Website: lowes
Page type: review-order
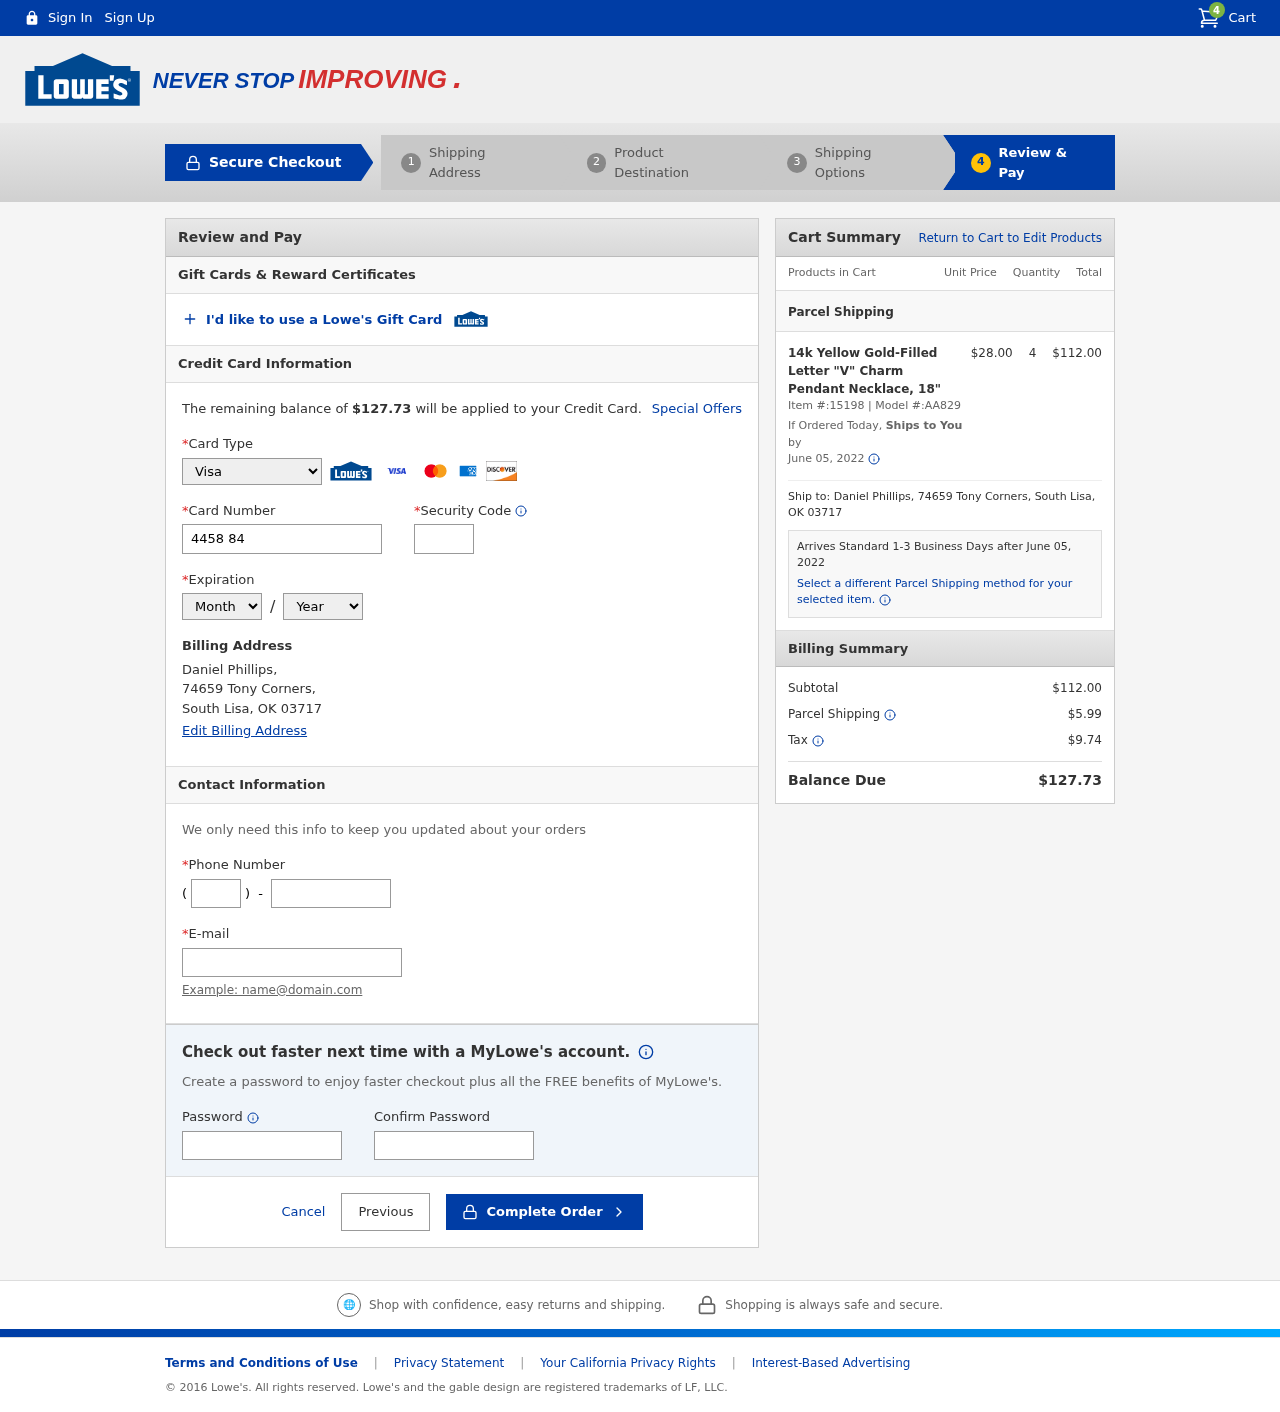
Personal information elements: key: PII_CARD_CVV
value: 212
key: PII_CARD_EXPIRY_MONTH
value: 10
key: PII_CARD_EXPIRY_YEAR
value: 29
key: PII_CARD_NUMBER
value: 4458 8490 8921 2525
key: PII_CARD_TYPE
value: Visa
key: PII_CITY
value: South Lisa
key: PII_EMAIL
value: dphillips@gmail.com
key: PII_FULLNAME
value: Daniel Phillips,
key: PII_PHONE
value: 9745760302
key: PII_PHONE_AREA
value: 974
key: PII_POSTCODE
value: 03717
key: PII_STATE_ABBR
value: OK
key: PII_STREET
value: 74659 Tony Corners
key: PII_STREET
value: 74659 Tony Corners,
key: PII_FULLNAME2
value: Daniel Phillips
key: PII_POSTCODE_FULL
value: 03717
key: PII_CITY_STATE
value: South Lisa, OK
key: PII_CITY_STATE_ZIP
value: South Lisa, OK 03717
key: PII_POSTCODE_NUMERIC
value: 3717
Product elements: key: PRODUCT1_NAME
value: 14k Yellow Gold-Filled Letter "V" Charm Pendant Necklace, 18"
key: PRODUCT1_PRICE
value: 28
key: PRODUCT1_QUANTITY
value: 4
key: PRODUCT1_ITEM_NUMBER
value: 15198
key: PRODUCT1_MODEL_NUMBER
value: AA829
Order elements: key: ORDER_NUM_ITEMS
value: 4
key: ORDER_TOTAL
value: $127.73
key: ORDER_SHIPPING_DATE
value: June 05, 2022
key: ORDER_SUBTOTAL
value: $112.00
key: ORDER_SHIPPING_DATE2
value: June 05, 2022
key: ORDER_SUBTOTAL2
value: $112.00
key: ORDER_SHIPPING_COST
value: $5.99
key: ORDER_TAX
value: $9.74